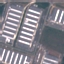
Land use / land cover class: Industrial